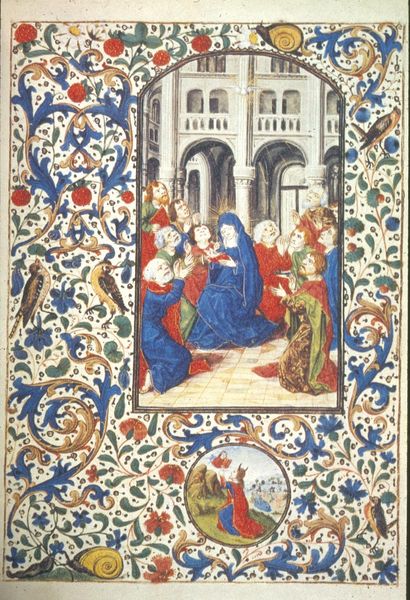
Titel: Stundenbuch der Maria von Burgund
Künstler: Liévin van Lathem
Institution: Wien, Österreichische Nationalbibliothek
Schlagwörter: blau, blätter, gott, himmel, mann, vogel, grün, menschen, stadt, blume, blumen, fenster, frau, säule, säulen, blick, blüten, gebäude, rot, tiere, muster, ornament, teppich, alt, bart, bibel, vögel, kirche, gold, kind, kreis, rund, engel, ranken, bogen, baby, platz, französisch, lesen, ornamente, tor, bögen, buch, beeren, erdbeeren, seite, illustration, beten, gebet, kornblumen, ranke, nimbus, jesus, heiliger, balu, heilige, heidelbeeren, schnecke, schnecken, lilien, jünger, heilig, maria, madonna, buchmalerei, preisen, heilige maria, lobpreisen, blaubeeren